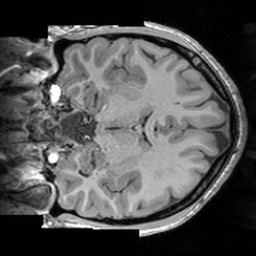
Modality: T1w
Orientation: coronal
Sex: female
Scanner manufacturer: siemens
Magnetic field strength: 3 T
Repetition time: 1.63 s
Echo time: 0.00311 s